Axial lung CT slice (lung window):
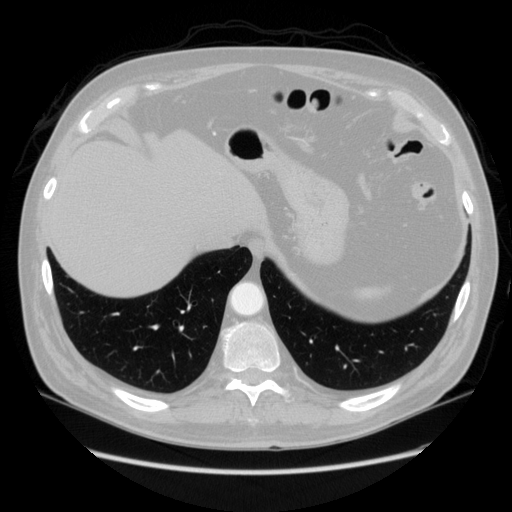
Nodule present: no